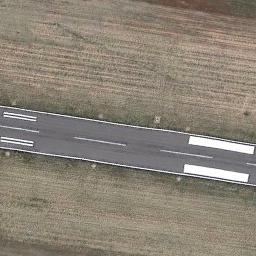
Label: runway